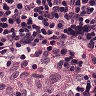
Metastatic tissue present: no